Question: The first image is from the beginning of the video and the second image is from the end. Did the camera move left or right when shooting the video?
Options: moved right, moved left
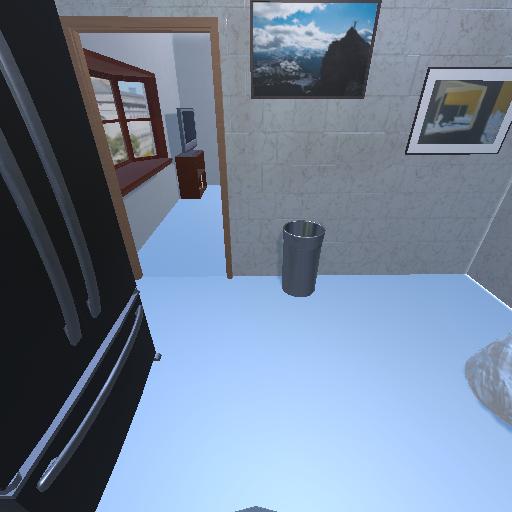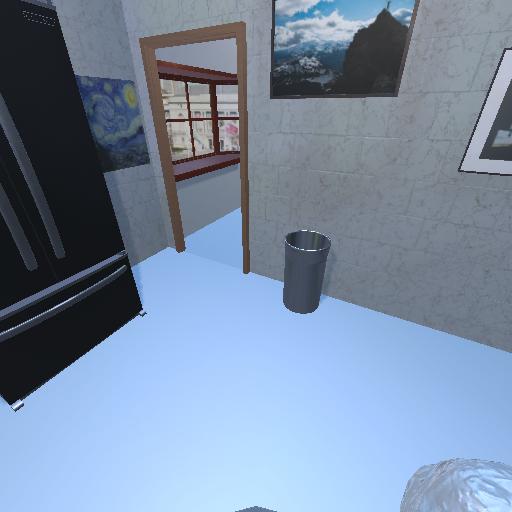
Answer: moved right